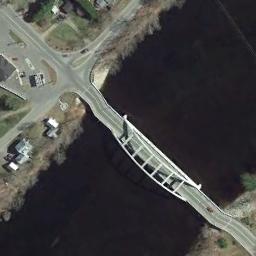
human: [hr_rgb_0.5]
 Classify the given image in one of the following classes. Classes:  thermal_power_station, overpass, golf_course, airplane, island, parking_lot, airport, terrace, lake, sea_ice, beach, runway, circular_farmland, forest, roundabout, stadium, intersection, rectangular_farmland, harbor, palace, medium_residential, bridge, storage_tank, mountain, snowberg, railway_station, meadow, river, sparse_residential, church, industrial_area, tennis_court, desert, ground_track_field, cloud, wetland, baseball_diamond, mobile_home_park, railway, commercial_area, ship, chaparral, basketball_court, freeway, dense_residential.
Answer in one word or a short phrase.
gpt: bridge